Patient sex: M
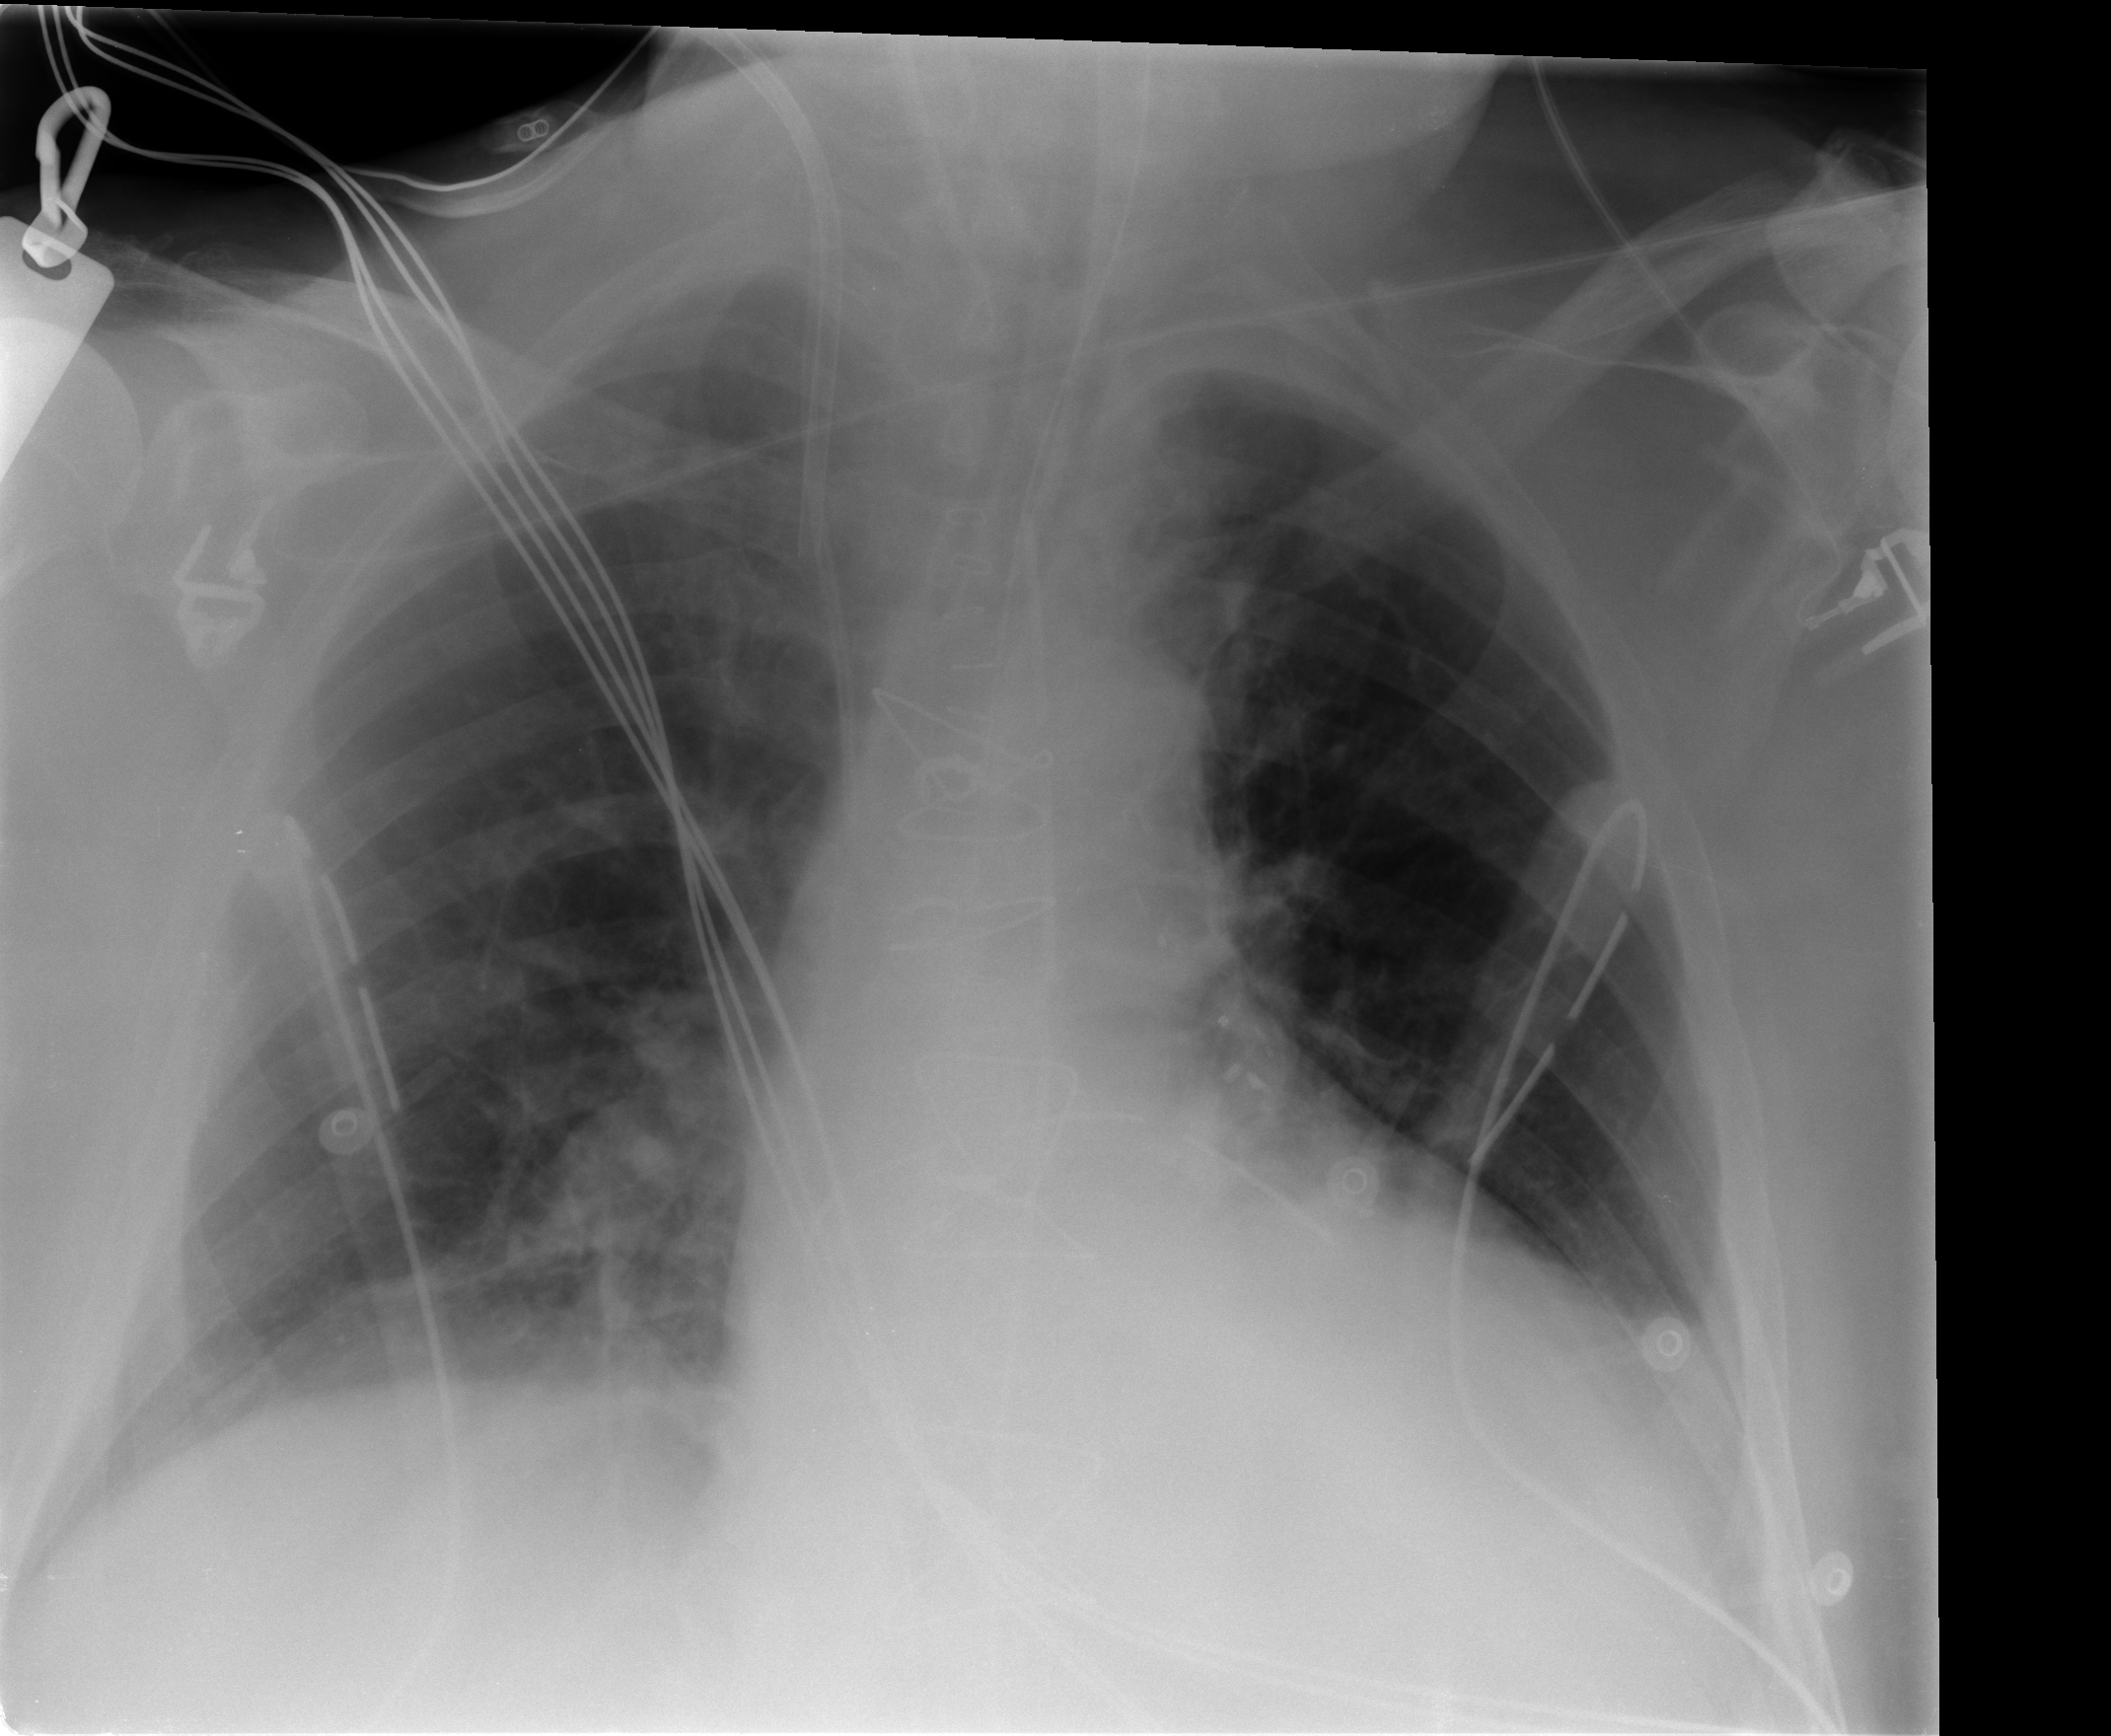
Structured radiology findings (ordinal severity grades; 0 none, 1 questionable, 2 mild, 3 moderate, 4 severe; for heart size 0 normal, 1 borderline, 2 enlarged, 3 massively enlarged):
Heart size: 1
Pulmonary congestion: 2
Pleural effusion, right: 0
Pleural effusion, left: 2
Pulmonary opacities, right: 0
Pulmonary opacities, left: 0
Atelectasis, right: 2
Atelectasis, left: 2